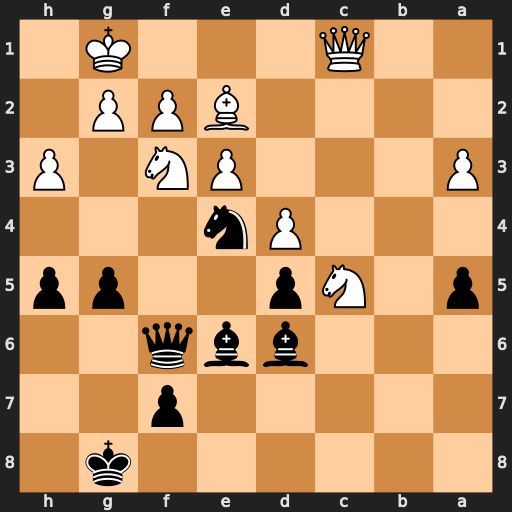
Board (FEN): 6k1/5p2/3bbq2/p1Np2pp/3Pn3/P3PN1P/4BPP1/2Q3K1
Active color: b
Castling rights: -
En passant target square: -
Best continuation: Bxc5 dxc5 g4